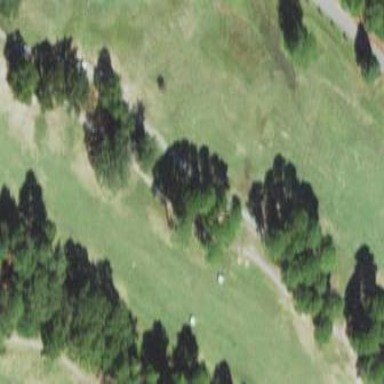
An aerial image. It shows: Golf fairway surrounded by grass.